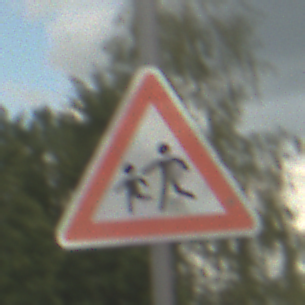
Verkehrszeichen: KinderRechts
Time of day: MorningAfternoon
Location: Outdoor (Suburban)
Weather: PartlyCloudy
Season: NotSpecified
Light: Natural